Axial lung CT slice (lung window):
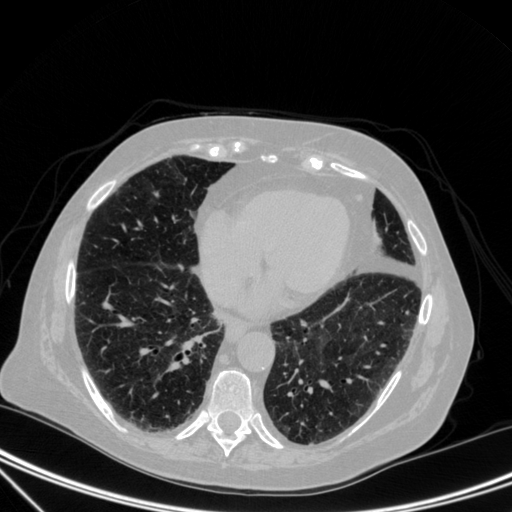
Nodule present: no